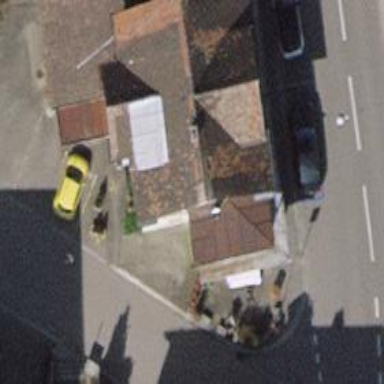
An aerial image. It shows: Bar.